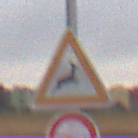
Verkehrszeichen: WildwechselLinks
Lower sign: Ueberholverbot
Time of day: Midday
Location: Outdoor (RoadRail)
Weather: Overcast
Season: NotSpecified
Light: Natural